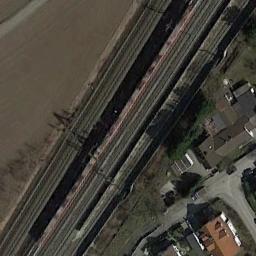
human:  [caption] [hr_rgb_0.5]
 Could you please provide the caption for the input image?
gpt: The railway is on the bare land next to some houses .

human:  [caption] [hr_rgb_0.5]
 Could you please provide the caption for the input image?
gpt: There are several rows of buildings on one side of the railway .

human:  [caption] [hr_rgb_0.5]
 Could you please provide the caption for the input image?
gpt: There are several buildings beside the railway .

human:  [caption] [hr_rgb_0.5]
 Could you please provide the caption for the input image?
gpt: These railways are between some houses and a clearing .

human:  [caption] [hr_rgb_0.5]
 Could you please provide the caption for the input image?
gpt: There are some buildings beside the railway .